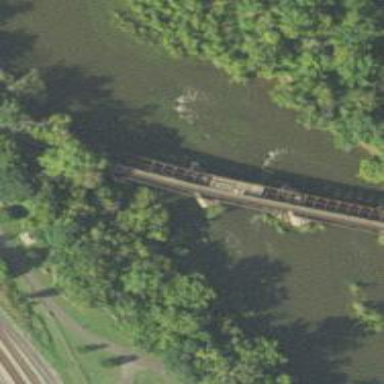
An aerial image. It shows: Abandoned railway crossing over cycleway bridge.